Question: I don't have access to an IIS server but I am told that the site is configured to run with version 1.1 of the .NET Framework. When I use Telerik JustDecompile I see the following.

The "NET 1" seems to suggest that the 2 dlls are compiled against version 1.1 of the FW. Does the "ANY" next to the website dll "GLSS" indicate that the site can run against any version ofthe .NET FW that is installed on the web server?
In preparation for an upgrade to 2.0, I have asked the web admins to change the site configuration to version 2.0 of the FW and I was surprised that the site, which I considered to be running 1.1 code, still worked. Should I be surprised?
Is this just a simple example of backward compatability and that the site could be configured to use any version of the framework provided that it was equal to or higher than the version that the code was compiled to use?
when I look at the property pages for the projects in the solution, I was surprised that, for the website project only, I was unable to locate where one sets the version of the FW which you want to compile against. I was able to locate it for the referenced projects.
Can you help me better understand the relationship between the version of teh FW that a site is configured and the versions that the assemblies are compiled against?
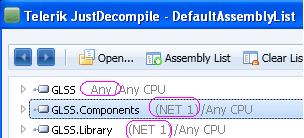
Answer: You should not be surprised, .NET was always backward compatible in a sense that assemblies compiled against a version of the runtime are supposed to run against a newer version of the runtime.
There are of course subtle issues where things are not backward compatible, starting from subtle semantic differences and ending with changes at the object contract level (where the expected method/class just does not exists anymore) but in general these problems depend on the complexity of your application. It is safe to assume that simple applications should just work with no issues.
The number of the runtime the assembly has been complied against is a part of the assembly's metadata, it can be read with reflection. Thus, at runtime, you have at least two possible versions of the runtime - the one the assembly has been compiled against and the current version of the runtime which executes your code.